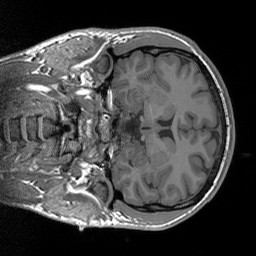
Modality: T1w
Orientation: coronal
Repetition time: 2 s
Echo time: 0.00252 s